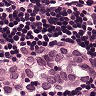
Metastatic tissue present: yes